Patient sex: M
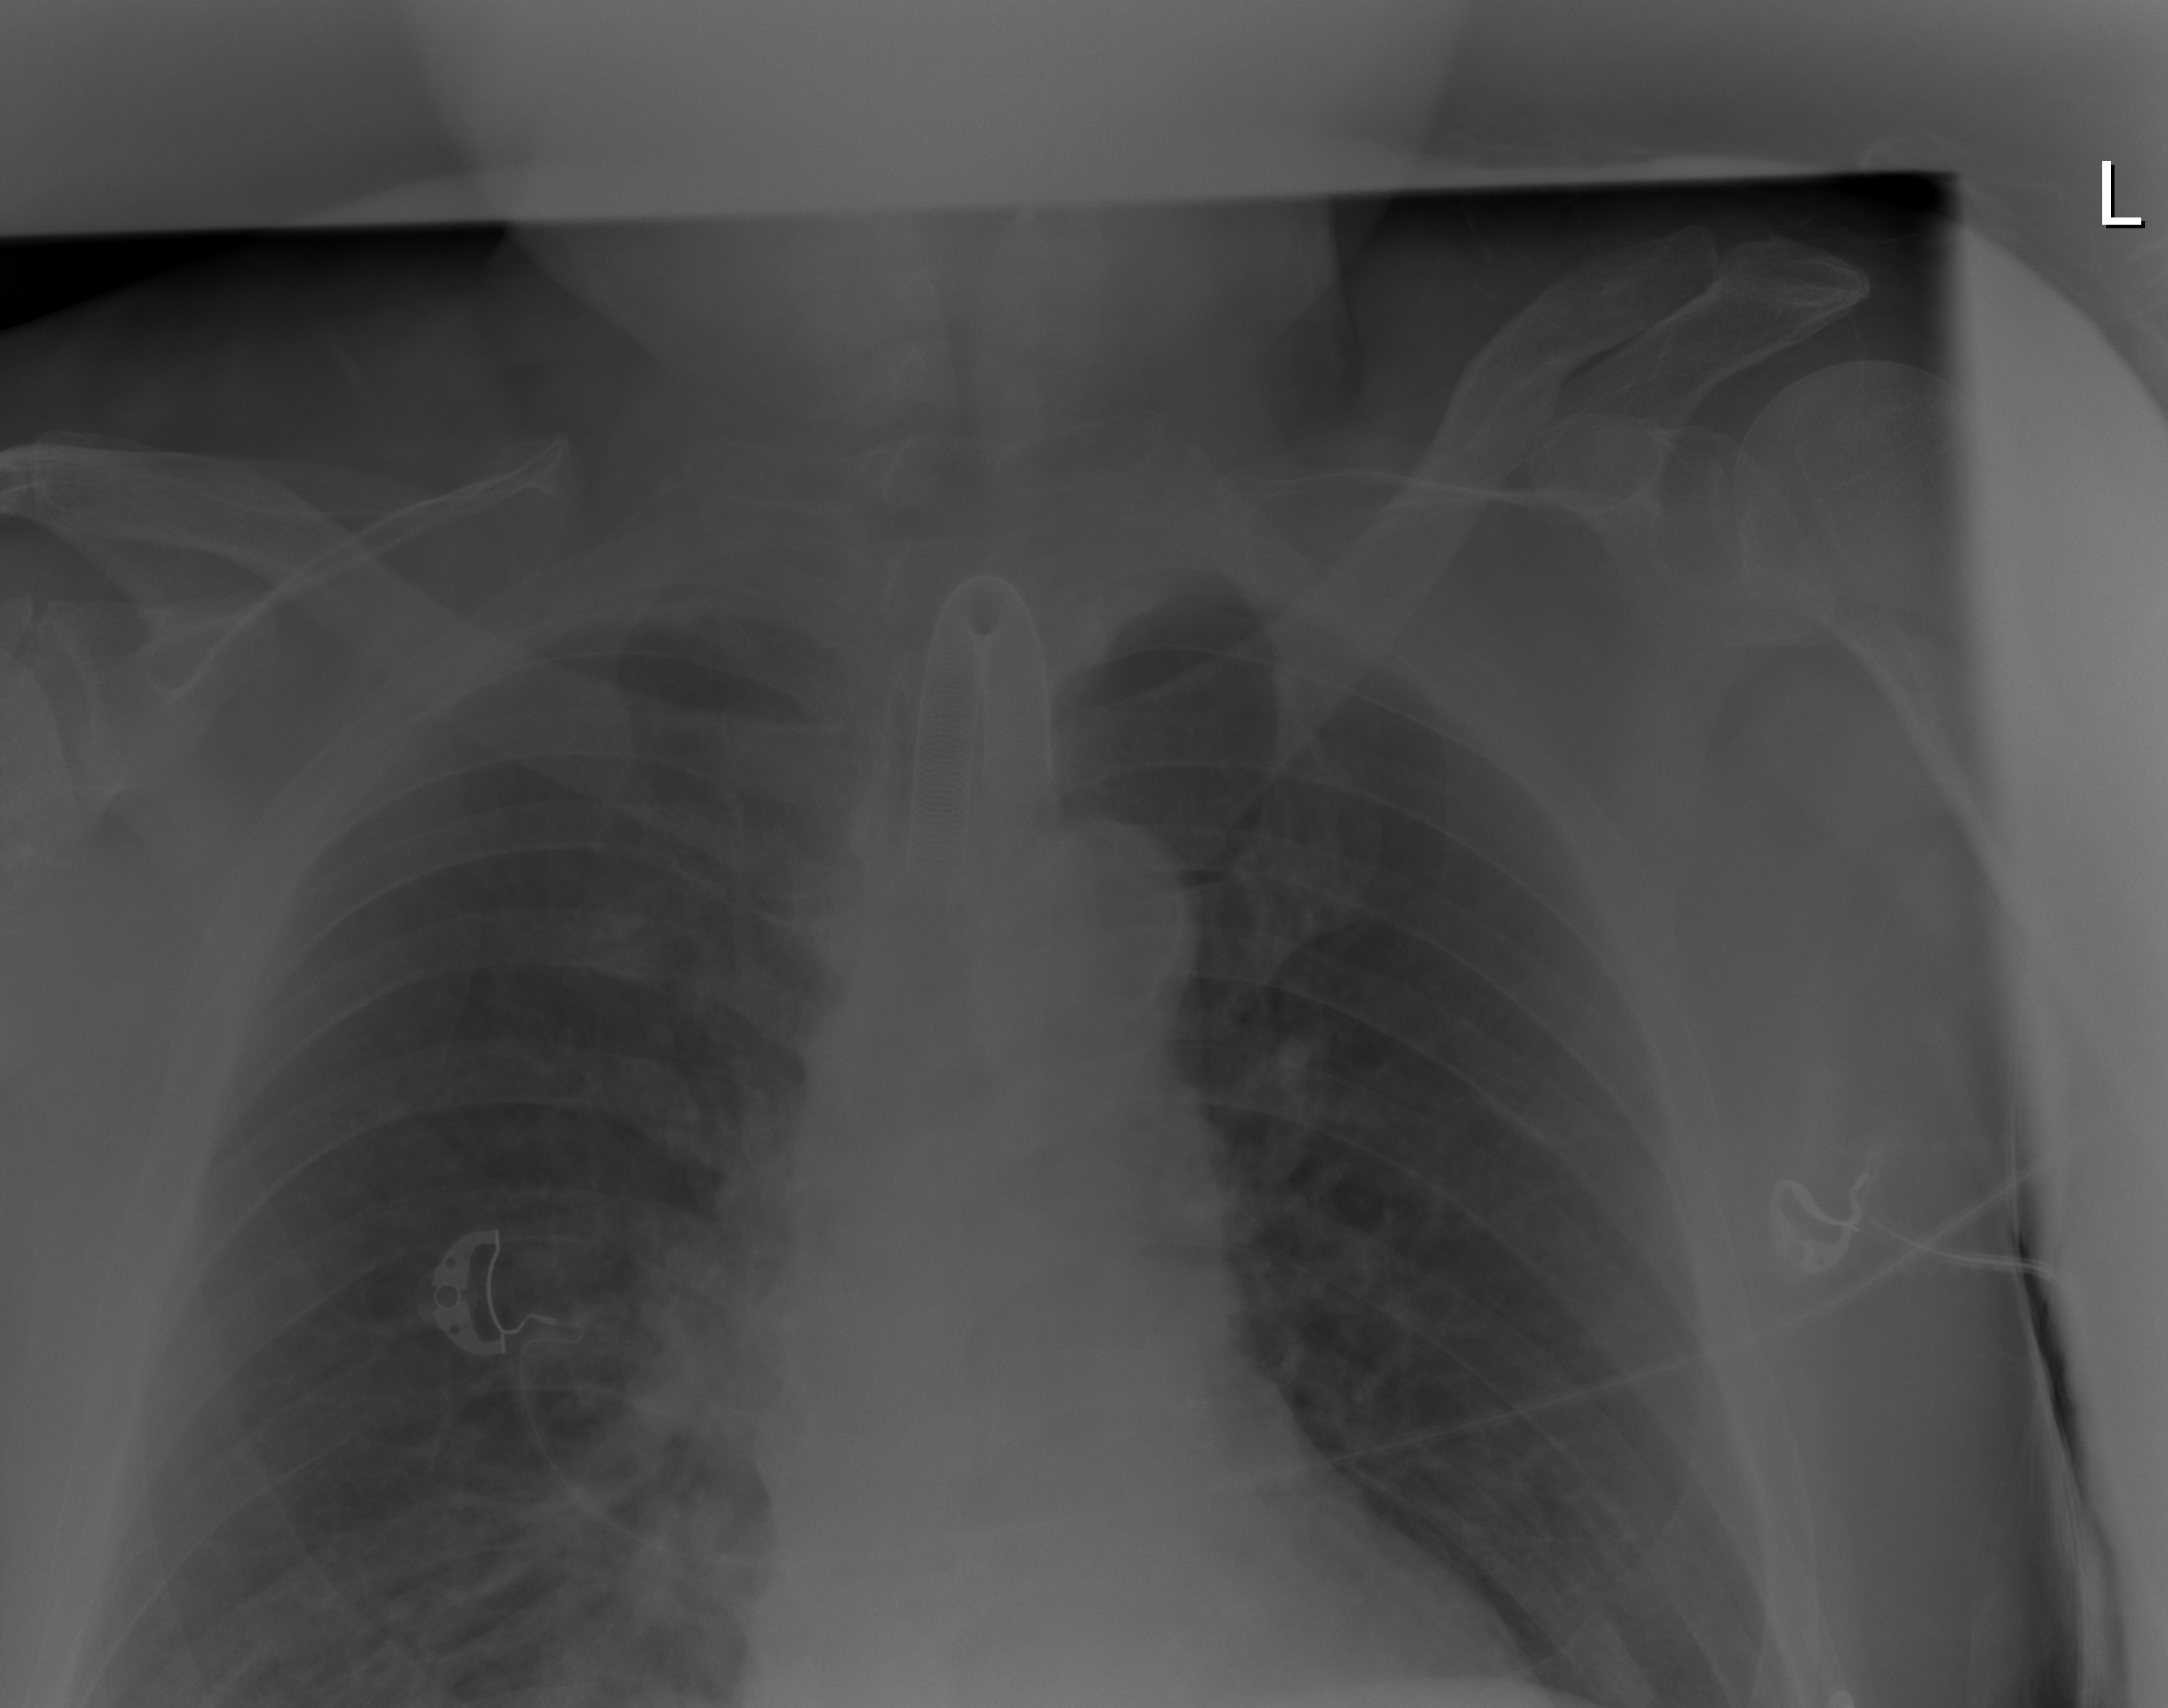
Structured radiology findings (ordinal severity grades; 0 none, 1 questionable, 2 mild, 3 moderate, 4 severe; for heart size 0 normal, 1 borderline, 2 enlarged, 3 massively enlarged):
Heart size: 0
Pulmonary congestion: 2
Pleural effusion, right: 0
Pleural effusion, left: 0
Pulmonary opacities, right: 2
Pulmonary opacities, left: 0
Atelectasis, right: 2
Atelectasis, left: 0